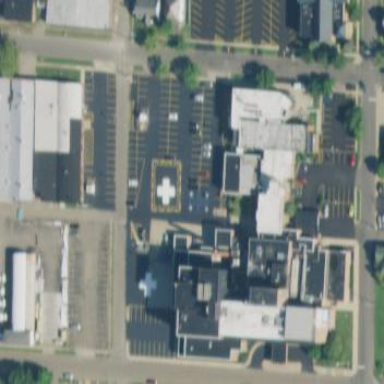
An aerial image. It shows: Hospital providing healthcare services.